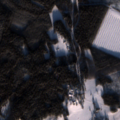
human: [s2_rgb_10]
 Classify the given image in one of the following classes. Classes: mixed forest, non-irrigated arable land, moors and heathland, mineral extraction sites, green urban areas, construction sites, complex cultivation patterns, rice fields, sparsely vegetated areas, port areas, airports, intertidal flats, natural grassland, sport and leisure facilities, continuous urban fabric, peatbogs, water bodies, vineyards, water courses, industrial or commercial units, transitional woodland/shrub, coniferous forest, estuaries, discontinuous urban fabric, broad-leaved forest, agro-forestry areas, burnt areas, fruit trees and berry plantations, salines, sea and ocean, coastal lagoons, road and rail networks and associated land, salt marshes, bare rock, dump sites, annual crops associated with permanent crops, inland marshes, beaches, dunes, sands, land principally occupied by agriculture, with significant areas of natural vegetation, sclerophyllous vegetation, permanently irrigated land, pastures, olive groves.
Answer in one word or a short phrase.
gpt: land principally occupied by agriculture, with significant areas of natural vegetation, coniferous forest, mixed forest, peatbogs